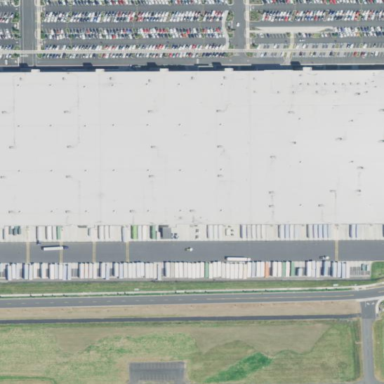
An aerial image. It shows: Warehouse that also serves as post depot.